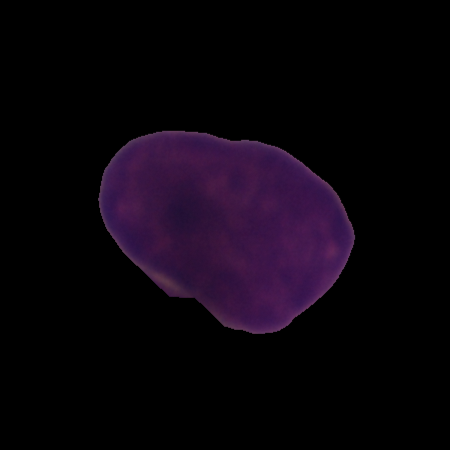
Label: cancer